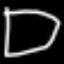
Label: square